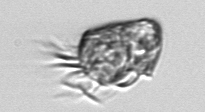
Label: Tontonia_appendiculariformis